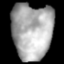
Tissue: lung
Cell type: T cells
Senescence score: 0.1667
Nuclear area (px): 2256
Mean DAPI intensity: 171.088